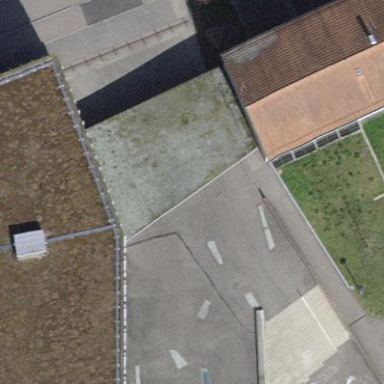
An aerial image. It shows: View of roof of building.